The plot shows how the frequency content of a bearing vibration signal evolves over time (STFT spectrogram). What is the most likely bearing condition (normal, inner_race, outer_race, ball)?
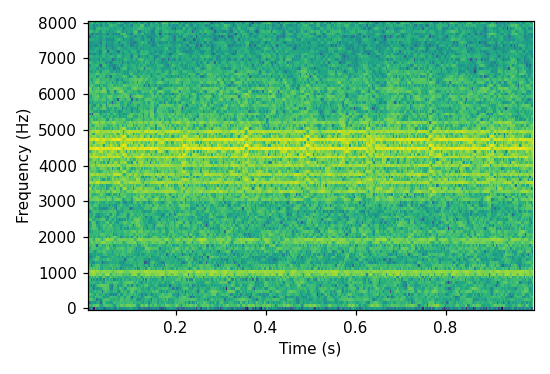
Answer: outer_race